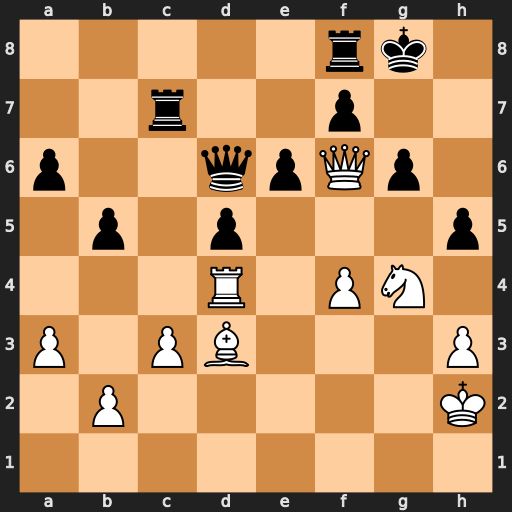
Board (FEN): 5rk1/2r2p2/p2qpQp1/1p1p3p/3R1PN1/P1PB3P/1P5K/8
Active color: w
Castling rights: -
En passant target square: -
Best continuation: Nh6+ Kh7 Nf5 exf5 Qxd6